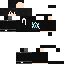
A male human skin with dark skin, wearing brown helmet dressed in a black hoodie and black pants, featuring a closed mouth.